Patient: sex F, age 56
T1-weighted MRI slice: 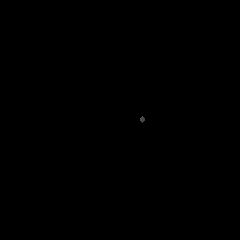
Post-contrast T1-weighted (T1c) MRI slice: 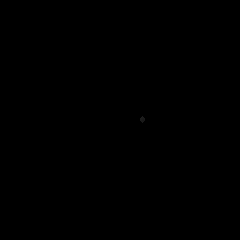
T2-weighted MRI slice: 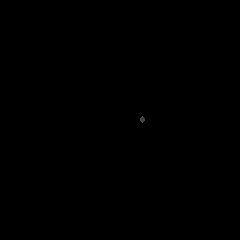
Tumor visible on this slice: no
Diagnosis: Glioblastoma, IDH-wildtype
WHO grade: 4